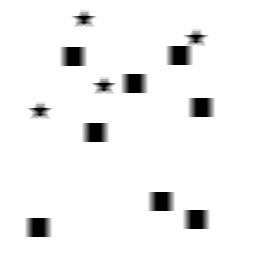
Squares: 8
Triangles: 0
Stars: 4
Total shapes: 12